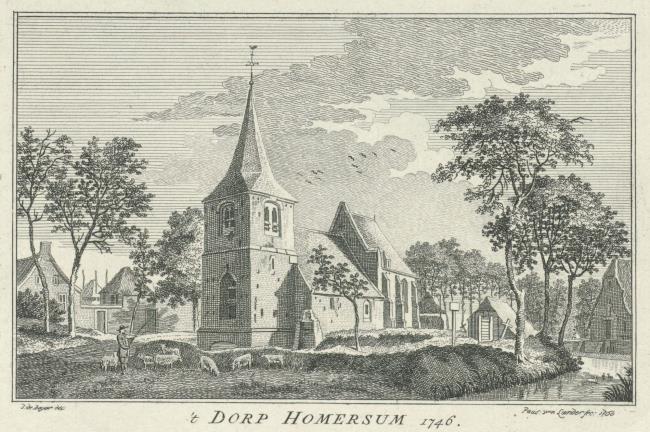
Title: The village Hommersum (Germany)
Artist: Paulus van Liender
Earliest date: 1760
Latest date: 1760
Genre: print
Iconography: cattle
Keywords: topography, townscape, church, sheep, ditch, herd, sheep